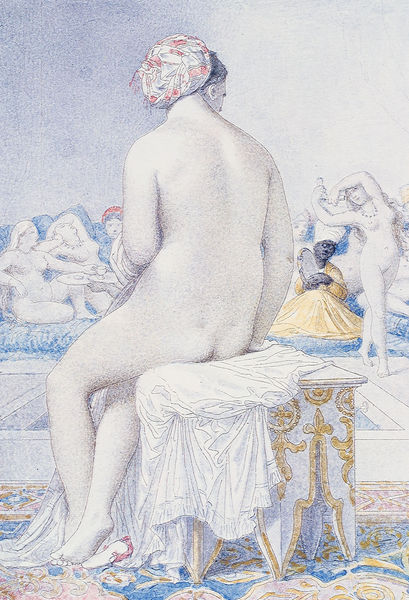
Titel: Das türkische Bad
Künstler: Jean-Auguste-Dominque Ingres
Institution: Cambridge (Mass.), Fogg Art Museum
Schlagwörter: akt, nackt, baden, frauen, menschen, sitzen, frau, schwarz, pose, sitzend, tanzen, kette, hocker, kopftuch, bad, hinten, von hinten, harem, turban